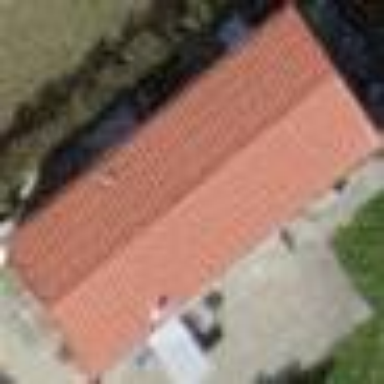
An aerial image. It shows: Static caravan with gabled roof.